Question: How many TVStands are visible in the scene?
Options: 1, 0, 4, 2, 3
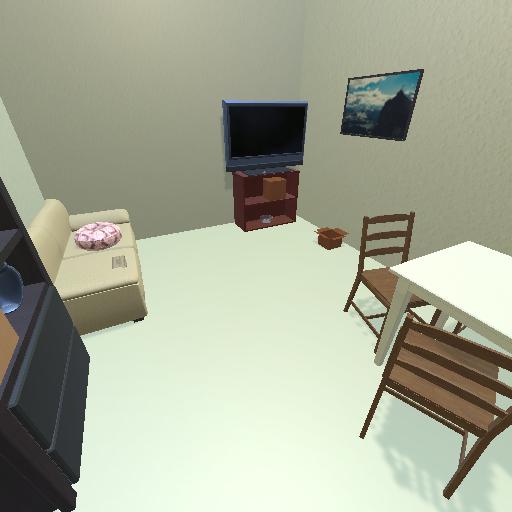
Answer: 1